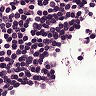
Metastatic tissue present: no